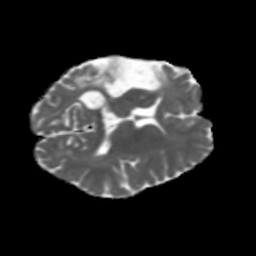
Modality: MD
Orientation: axial
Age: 36
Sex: female
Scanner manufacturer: siemens
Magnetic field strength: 3 T
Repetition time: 5.47 s
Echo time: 0.0854 s